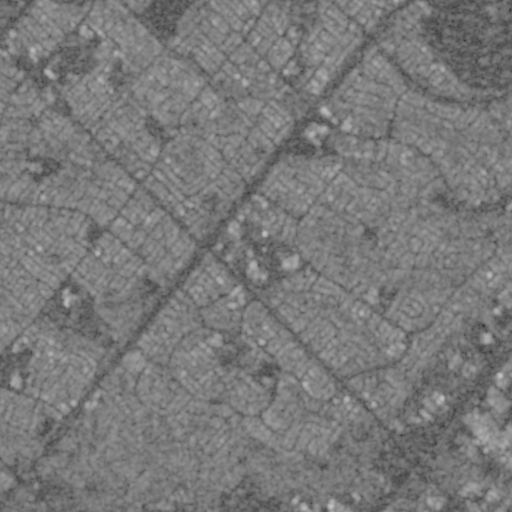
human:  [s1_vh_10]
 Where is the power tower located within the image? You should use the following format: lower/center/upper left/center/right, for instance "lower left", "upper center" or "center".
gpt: The power tower is located in the lower left of the image.
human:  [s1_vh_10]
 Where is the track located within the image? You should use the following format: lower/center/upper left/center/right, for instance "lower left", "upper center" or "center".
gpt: The track is located in the center left of the image.
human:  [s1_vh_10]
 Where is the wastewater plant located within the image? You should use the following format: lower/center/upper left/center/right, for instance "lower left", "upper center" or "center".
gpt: The wastewater plant is located in the lower right of the image.
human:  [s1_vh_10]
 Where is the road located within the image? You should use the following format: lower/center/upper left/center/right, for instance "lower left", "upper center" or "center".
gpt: There is no road in the image.

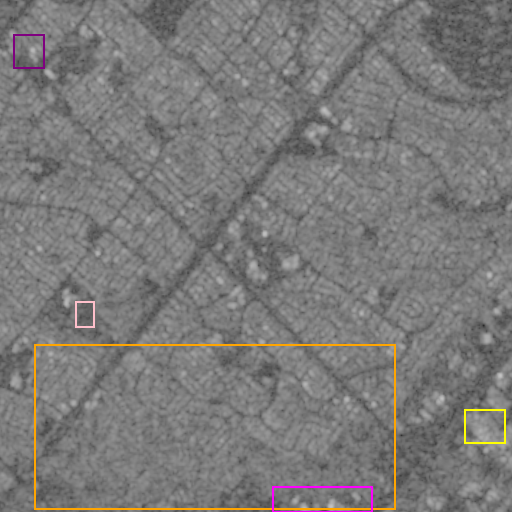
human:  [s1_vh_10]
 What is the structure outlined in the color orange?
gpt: The structure outlined in orange is a park.
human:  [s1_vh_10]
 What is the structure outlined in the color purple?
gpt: The structure outlined in purple is a parking lot.
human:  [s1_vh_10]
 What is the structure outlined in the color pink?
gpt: The structure outlined in pink is a track.
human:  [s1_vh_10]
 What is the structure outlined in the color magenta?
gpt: The structure outlined in magenta is a wastewater plant.
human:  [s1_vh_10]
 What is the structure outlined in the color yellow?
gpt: The structure outlined in yellow is a building.
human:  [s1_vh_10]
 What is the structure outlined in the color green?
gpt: There is no green outline.